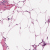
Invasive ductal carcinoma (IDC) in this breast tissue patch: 0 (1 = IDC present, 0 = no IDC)